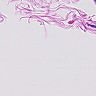
Metastatic tissue present: no